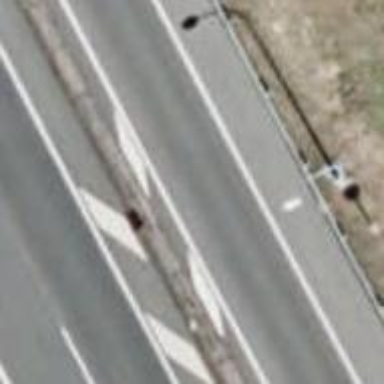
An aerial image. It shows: Motorway link.